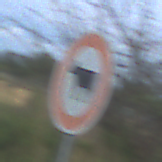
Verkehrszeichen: VerbotViehtrieb
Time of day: MorningAfternoon
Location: Outdoor (Nature)
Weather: PartlyCloudy
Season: NotSpecified
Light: Natural